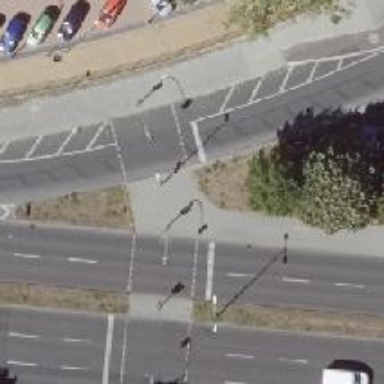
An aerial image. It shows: Road with traffic signals for signaling.